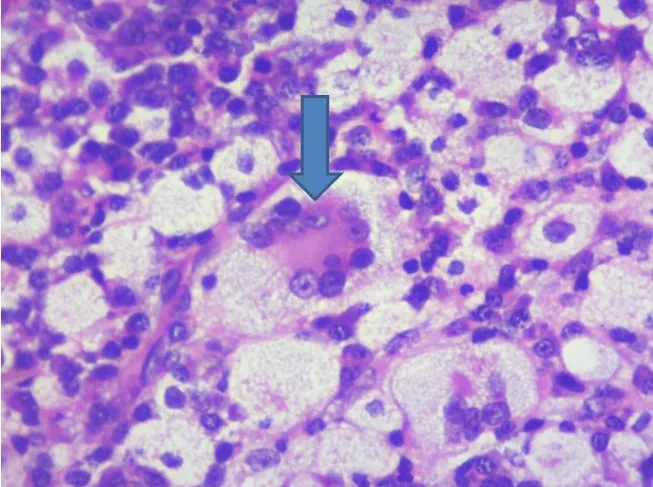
Histopathology showing Touton giant cell.
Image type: pathology (h&e)